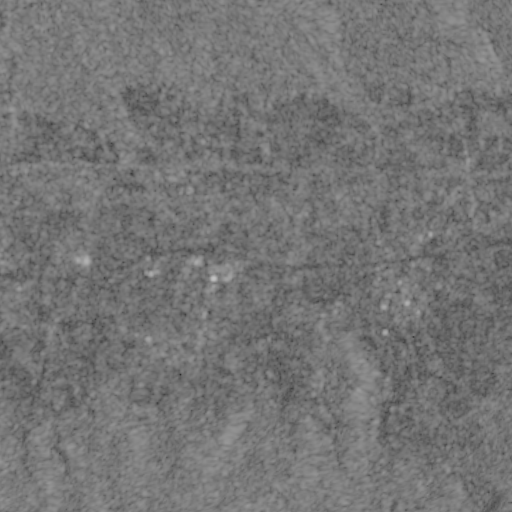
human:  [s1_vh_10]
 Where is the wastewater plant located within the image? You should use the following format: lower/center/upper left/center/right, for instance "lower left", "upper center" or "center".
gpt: The wastewater plant is located in the center of the image.
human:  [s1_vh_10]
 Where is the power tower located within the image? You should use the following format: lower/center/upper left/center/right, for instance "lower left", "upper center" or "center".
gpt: There is no power tower in the image.

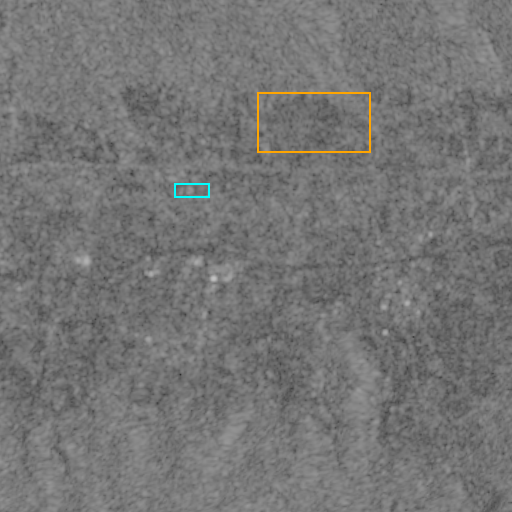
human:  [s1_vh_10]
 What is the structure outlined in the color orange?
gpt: The structure outlined in orange is a crop field.
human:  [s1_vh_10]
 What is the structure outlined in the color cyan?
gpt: The structure outlined in cyan is a wastewater plant.
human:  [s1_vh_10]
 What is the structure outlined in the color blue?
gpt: There is no blue outline.